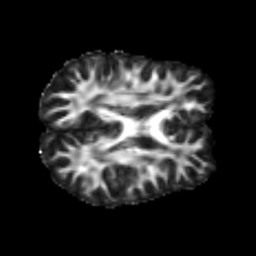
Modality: FA
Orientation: axial
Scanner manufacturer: siemens
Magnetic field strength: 3 T
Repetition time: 3.6 s
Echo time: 0.092 s